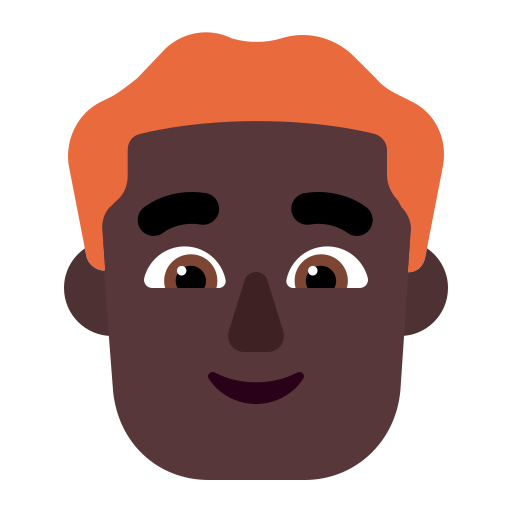
man red hair flat dark